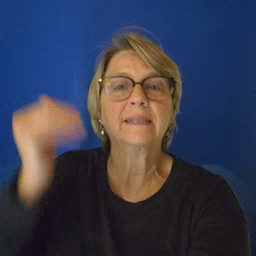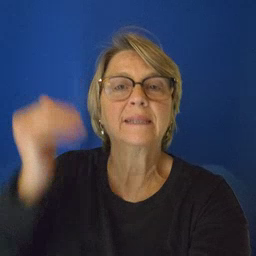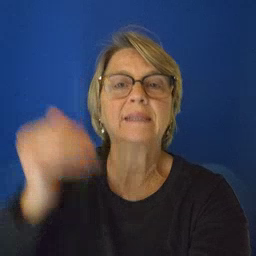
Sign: head